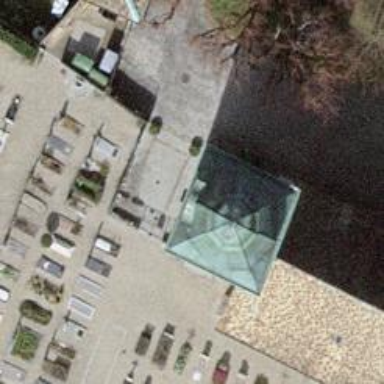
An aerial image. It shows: Bell tower that is part of building.